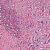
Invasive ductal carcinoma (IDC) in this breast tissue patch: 0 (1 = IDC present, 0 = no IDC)